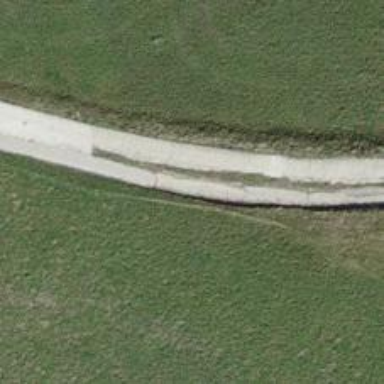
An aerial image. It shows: Well-maintained track road with grade 1 tracktype.